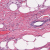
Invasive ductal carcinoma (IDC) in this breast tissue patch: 0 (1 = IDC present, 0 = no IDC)